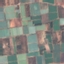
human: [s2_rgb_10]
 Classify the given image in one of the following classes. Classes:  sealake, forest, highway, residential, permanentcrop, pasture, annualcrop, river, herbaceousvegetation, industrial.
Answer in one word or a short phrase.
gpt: PermanentCrop